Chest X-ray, PA view. Patient: 31 years old, sex F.
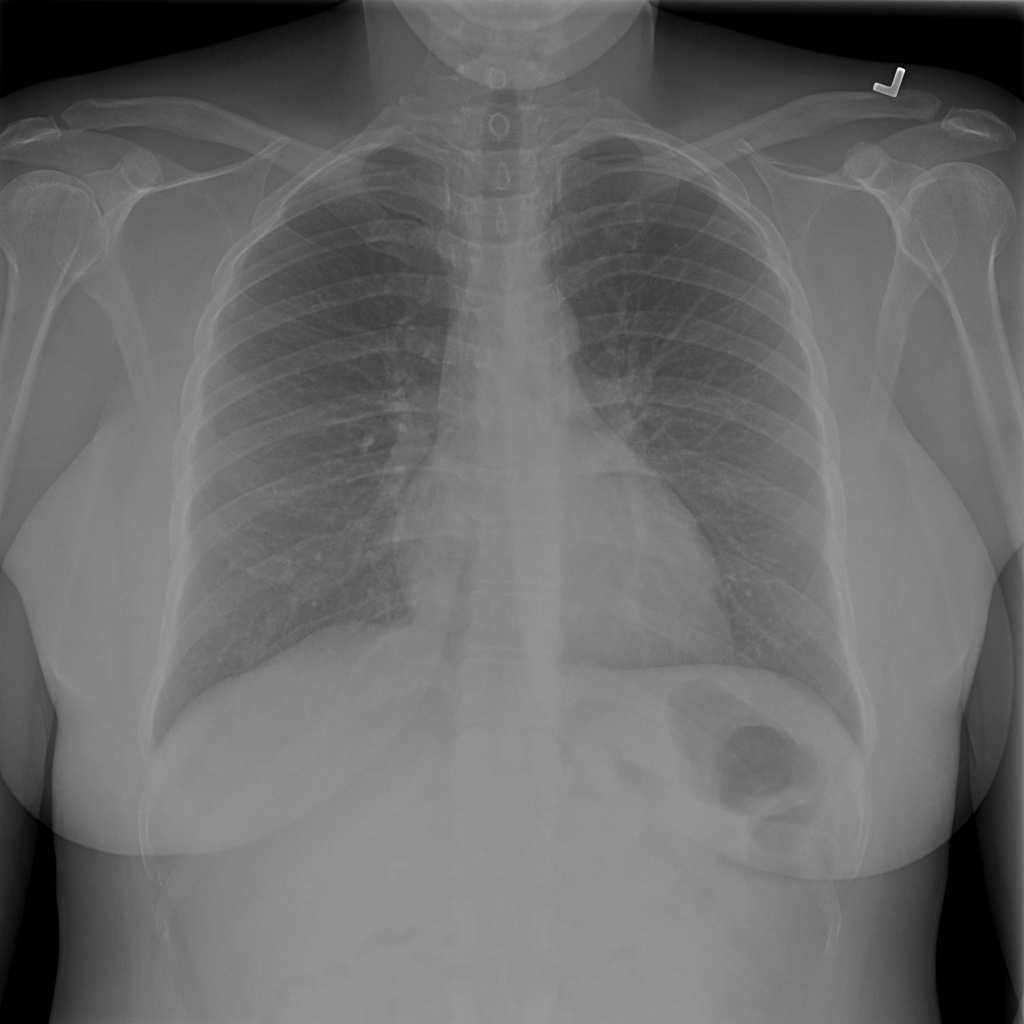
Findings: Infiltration